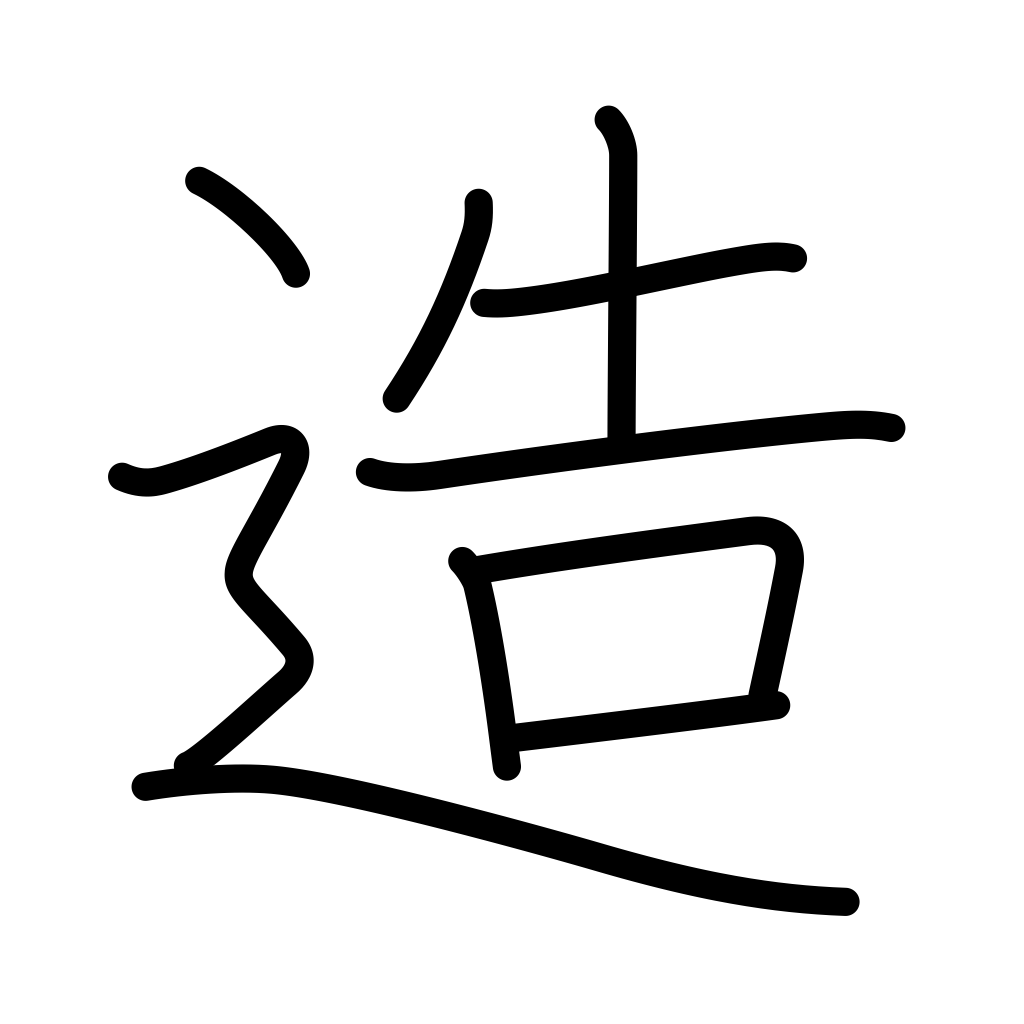
Meaning: create, make, structure, physique